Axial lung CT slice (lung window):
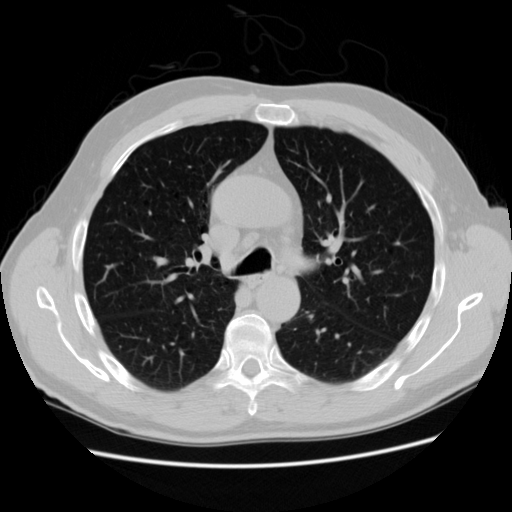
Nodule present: no